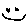
Label: smiley face